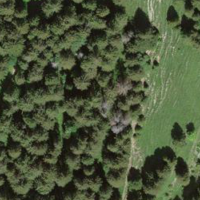
EUNIS habitat code: 44
Species observed at this site:
Campanula glomerata